Interaction volume radius: 5 \u00c5
Interaction volume height: 10 \u00c5
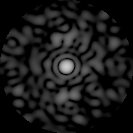
Disorder parameter: 0.8486